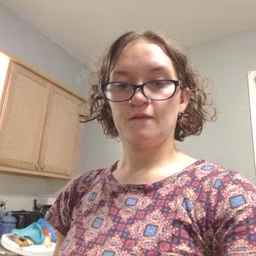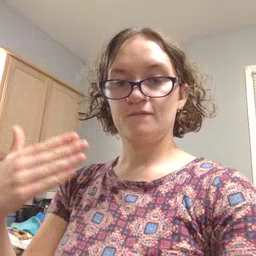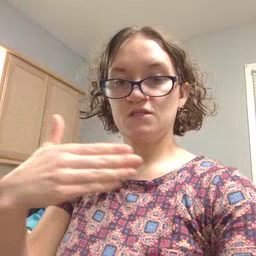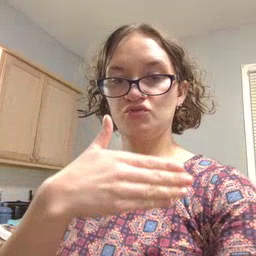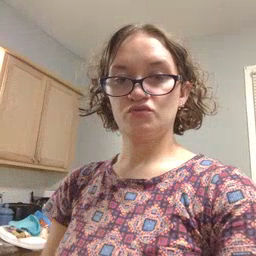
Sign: fish